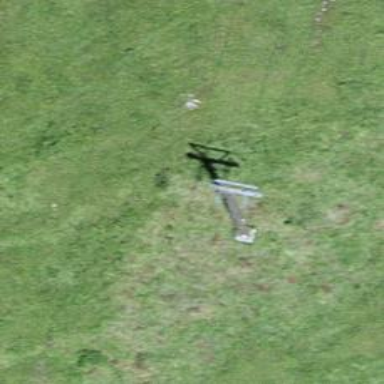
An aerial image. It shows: Pylon used for aerialway.